Interaction volume radius: 10 \u00c5
Interaction volume height: 10 \u00c5
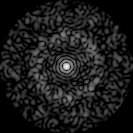
Disorder parameter: 0.8501